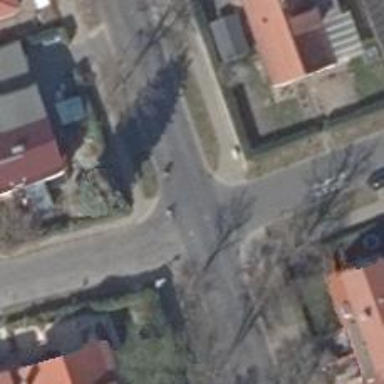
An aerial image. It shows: Unmarked road crossing.